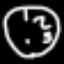
Label: clock